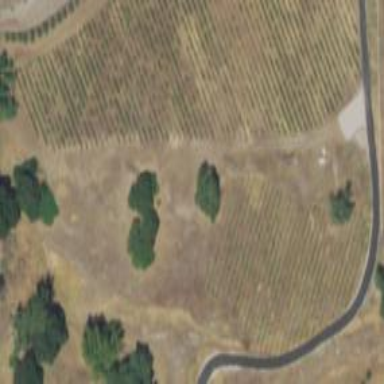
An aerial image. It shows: Vineyard with grape crops.